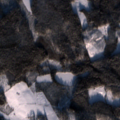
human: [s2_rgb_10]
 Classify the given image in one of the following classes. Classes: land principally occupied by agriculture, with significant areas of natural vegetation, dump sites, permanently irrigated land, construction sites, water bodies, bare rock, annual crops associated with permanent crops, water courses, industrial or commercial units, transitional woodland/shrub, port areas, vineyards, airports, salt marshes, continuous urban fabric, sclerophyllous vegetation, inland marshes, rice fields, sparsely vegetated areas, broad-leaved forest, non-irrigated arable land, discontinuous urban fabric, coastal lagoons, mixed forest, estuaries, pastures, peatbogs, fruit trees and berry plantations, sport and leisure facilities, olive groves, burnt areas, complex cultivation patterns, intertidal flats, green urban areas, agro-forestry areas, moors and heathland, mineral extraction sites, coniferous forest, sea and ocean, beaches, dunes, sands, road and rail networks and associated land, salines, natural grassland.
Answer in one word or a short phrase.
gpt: non-irrigated arable land, coniferous forest, mixed forest